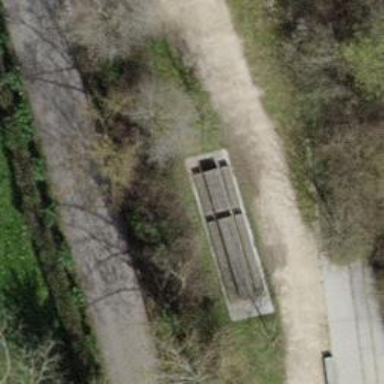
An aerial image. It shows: Picnic table located in leisure land area.